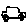
Label: car